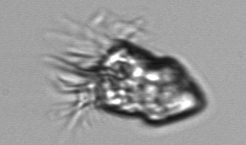
Label: Strombidium_inclinatum